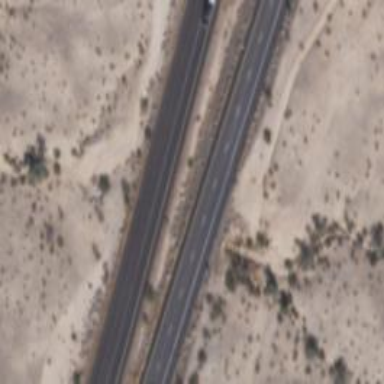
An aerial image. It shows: This image shows trunk highway that functions as expressway.